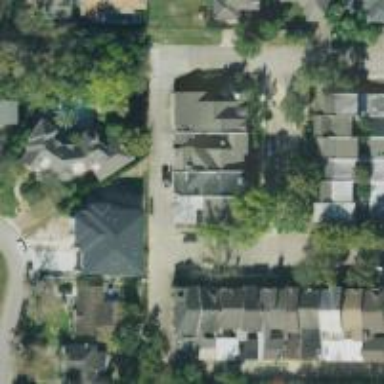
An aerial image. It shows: Alleyway designated as service road.